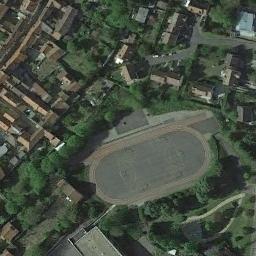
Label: ground_track_field